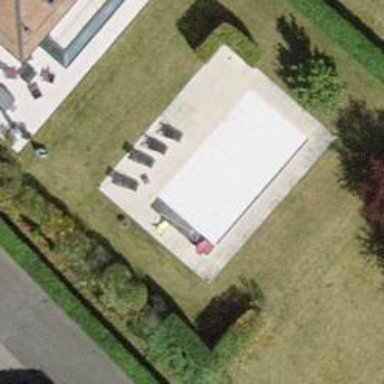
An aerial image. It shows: Swimming pool located in leisure land.